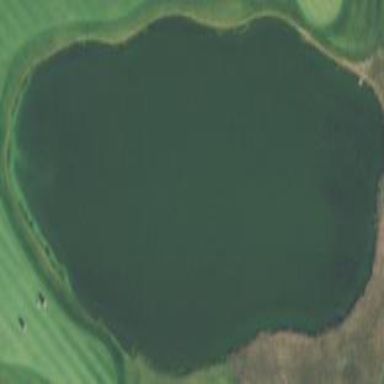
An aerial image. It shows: Water hazard on golf course. The hazard is natural water feature.